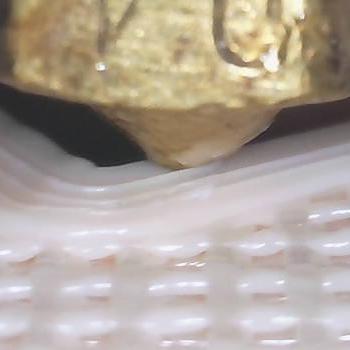
Flow rate: 300%